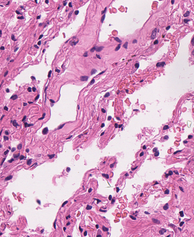
Tumor epithelial tissue: no
Tumor-associated stroma tissue: no
Normal tissue: yes